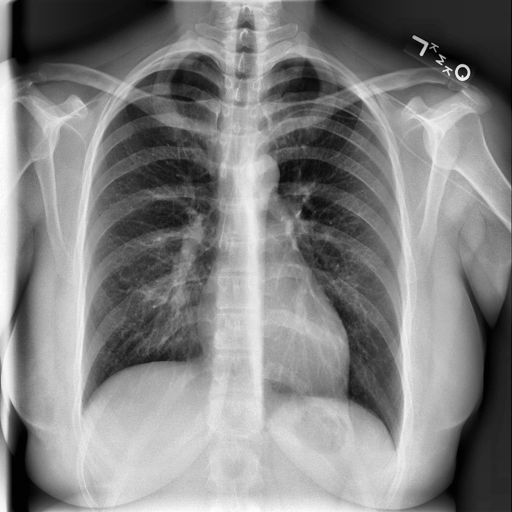
Finding: NORMAL